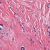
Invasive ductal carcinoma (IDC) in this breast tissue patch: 0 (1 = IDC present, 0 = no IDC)